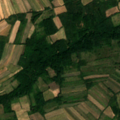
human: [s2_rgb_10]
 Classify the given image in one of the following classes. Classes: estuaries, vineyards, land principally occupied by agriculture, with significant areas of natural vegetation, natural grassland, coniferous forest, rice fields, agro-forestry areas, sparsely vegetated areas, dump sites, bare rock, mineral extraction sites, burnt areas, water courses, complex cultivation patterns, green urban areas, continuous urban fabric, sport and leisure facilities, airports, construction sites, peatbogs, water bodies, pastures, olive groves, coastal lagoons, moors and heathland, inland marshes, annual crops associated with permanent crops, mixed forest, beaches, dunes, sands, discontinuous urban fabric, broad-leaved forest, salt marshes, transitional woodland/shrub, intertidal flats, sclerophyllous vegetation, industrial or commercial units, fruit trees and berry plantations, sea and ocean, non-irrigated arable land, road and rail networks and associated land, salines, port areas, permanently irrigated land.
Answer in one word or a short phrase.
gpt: non-irrigated arable land, complex cultivation patterns, land principally occupied by agriculture, with significant areas of natural vegetation, broad-leaved forest